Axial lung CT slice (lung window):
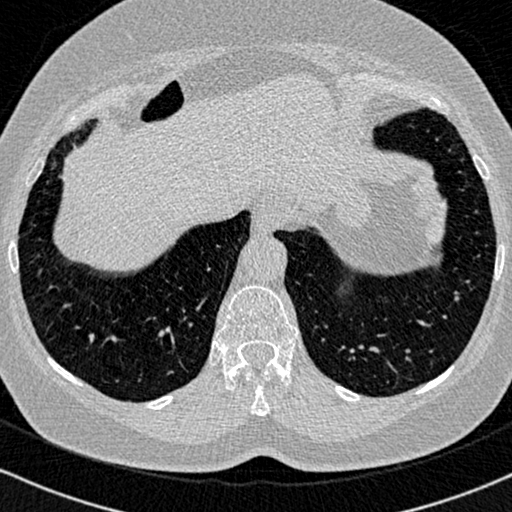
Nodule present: no